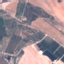
Land use / land cover class: PermanentCrop